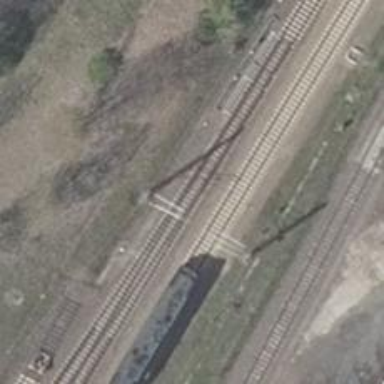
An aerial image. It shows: Railway switch.